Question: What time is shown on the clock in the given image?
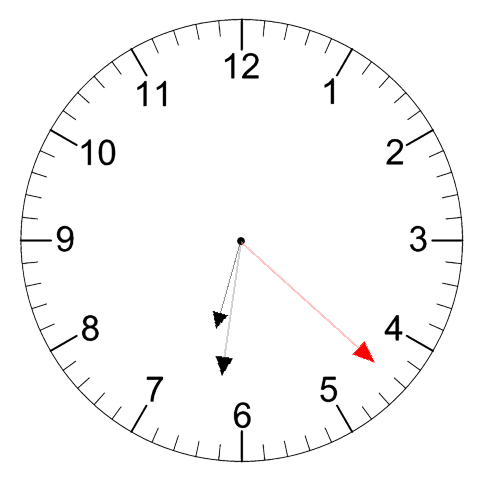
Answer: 06:31:22